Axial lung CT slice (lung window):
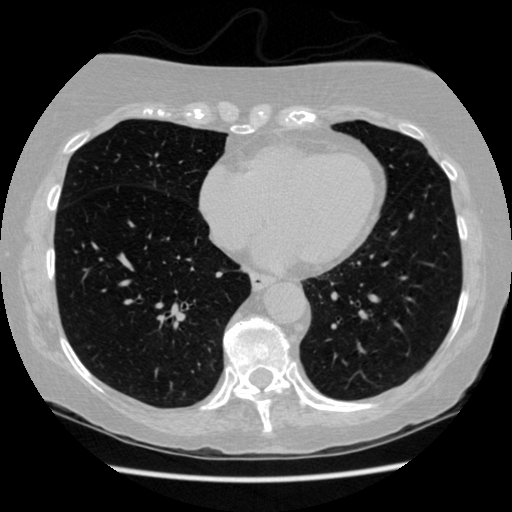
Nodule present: no